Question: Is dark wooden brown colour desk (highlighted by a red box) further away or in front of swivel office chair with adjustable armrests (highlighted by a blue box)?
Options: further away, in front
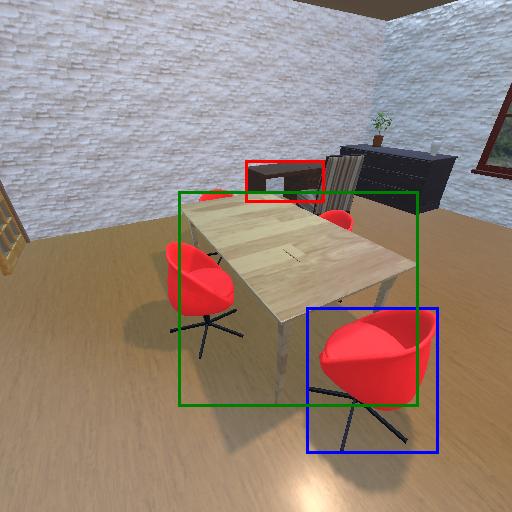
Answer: further away